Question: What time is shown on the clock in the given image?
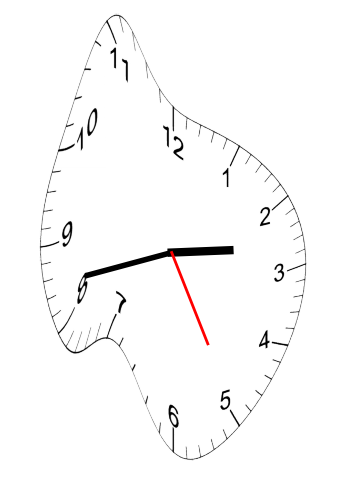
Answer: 02:42:25